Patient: sex M, age 37
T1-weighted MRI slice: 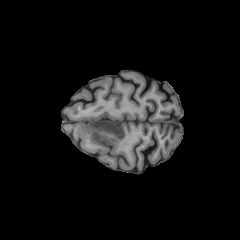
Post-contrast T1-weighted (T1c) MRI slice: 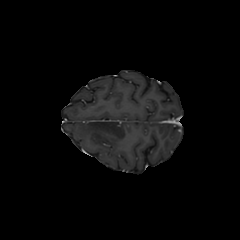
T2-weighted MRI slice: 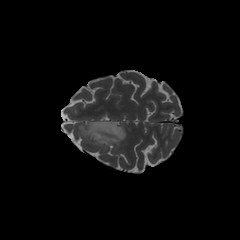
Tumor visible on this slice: yes
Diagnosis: Astrocytoma, IDH-mutant
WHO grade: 2